The image is a 2-D grayscale rendering of a rotating-machine vibration signal (signal-to-image). Classify the rotor condition as one of: normal, misalignment, unbalance, looseness.
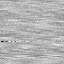
Answer: unbalance